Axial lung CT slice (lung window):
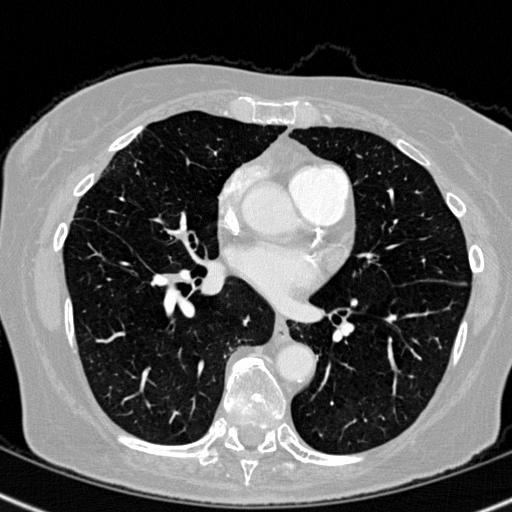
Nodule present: no